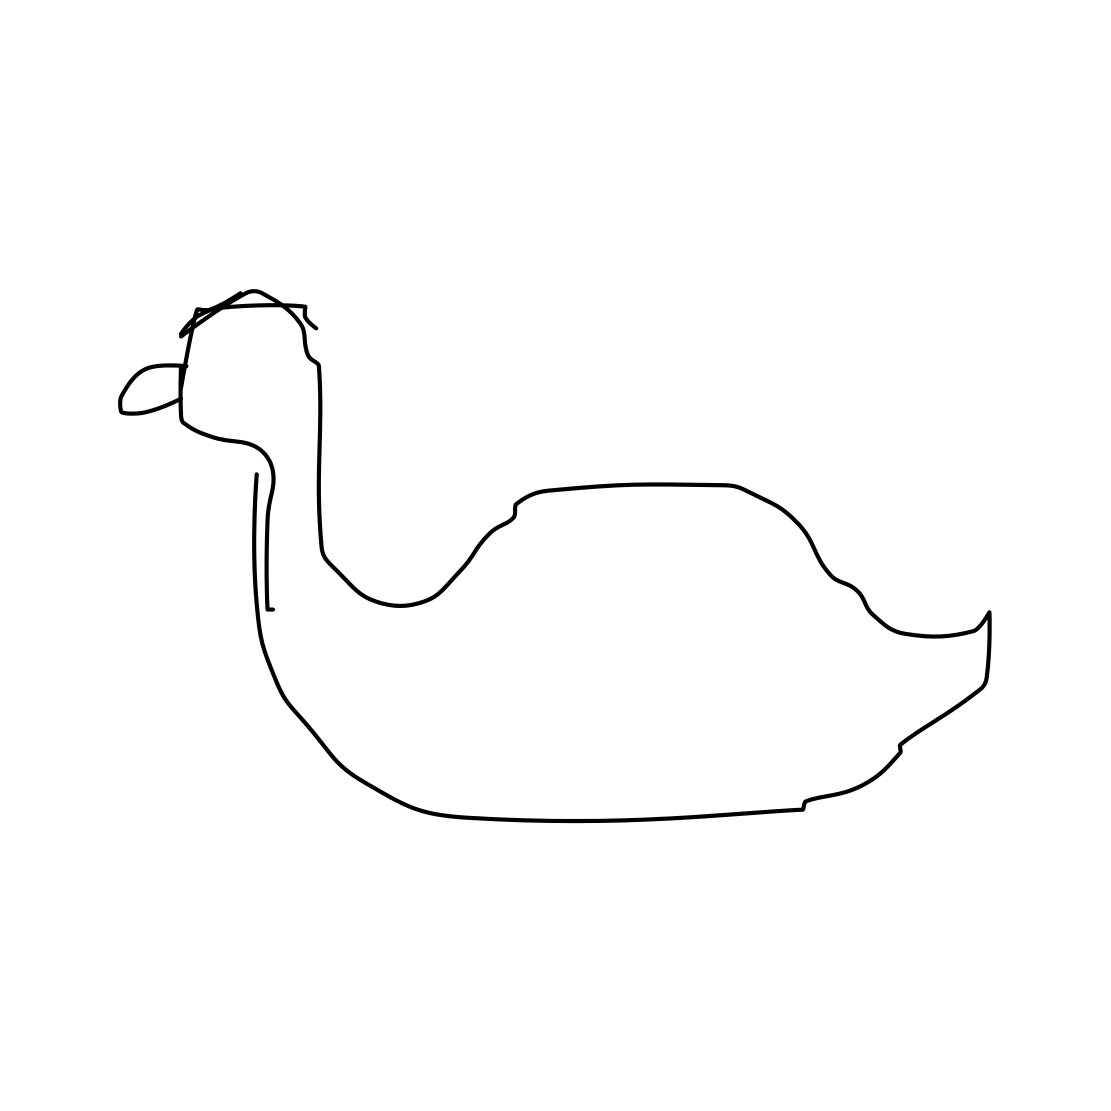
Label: duck